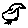
Label: bird